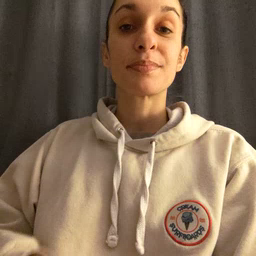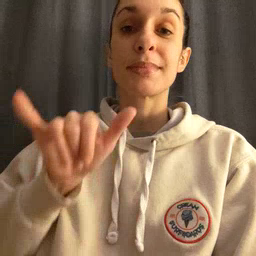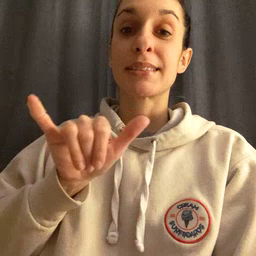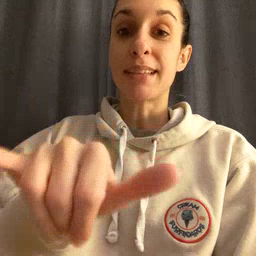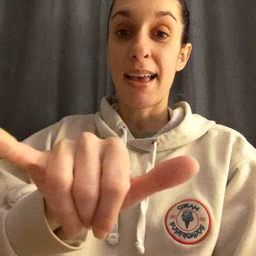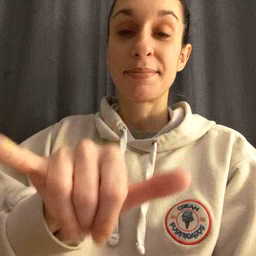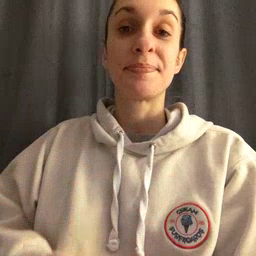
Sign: stay